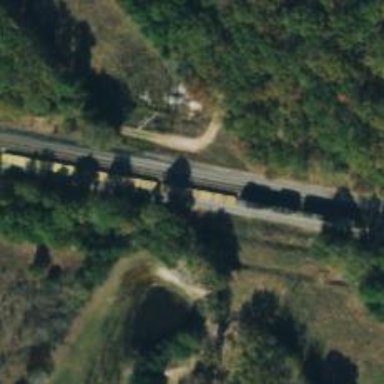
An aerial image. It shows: Railway siding with rails.